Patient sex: M
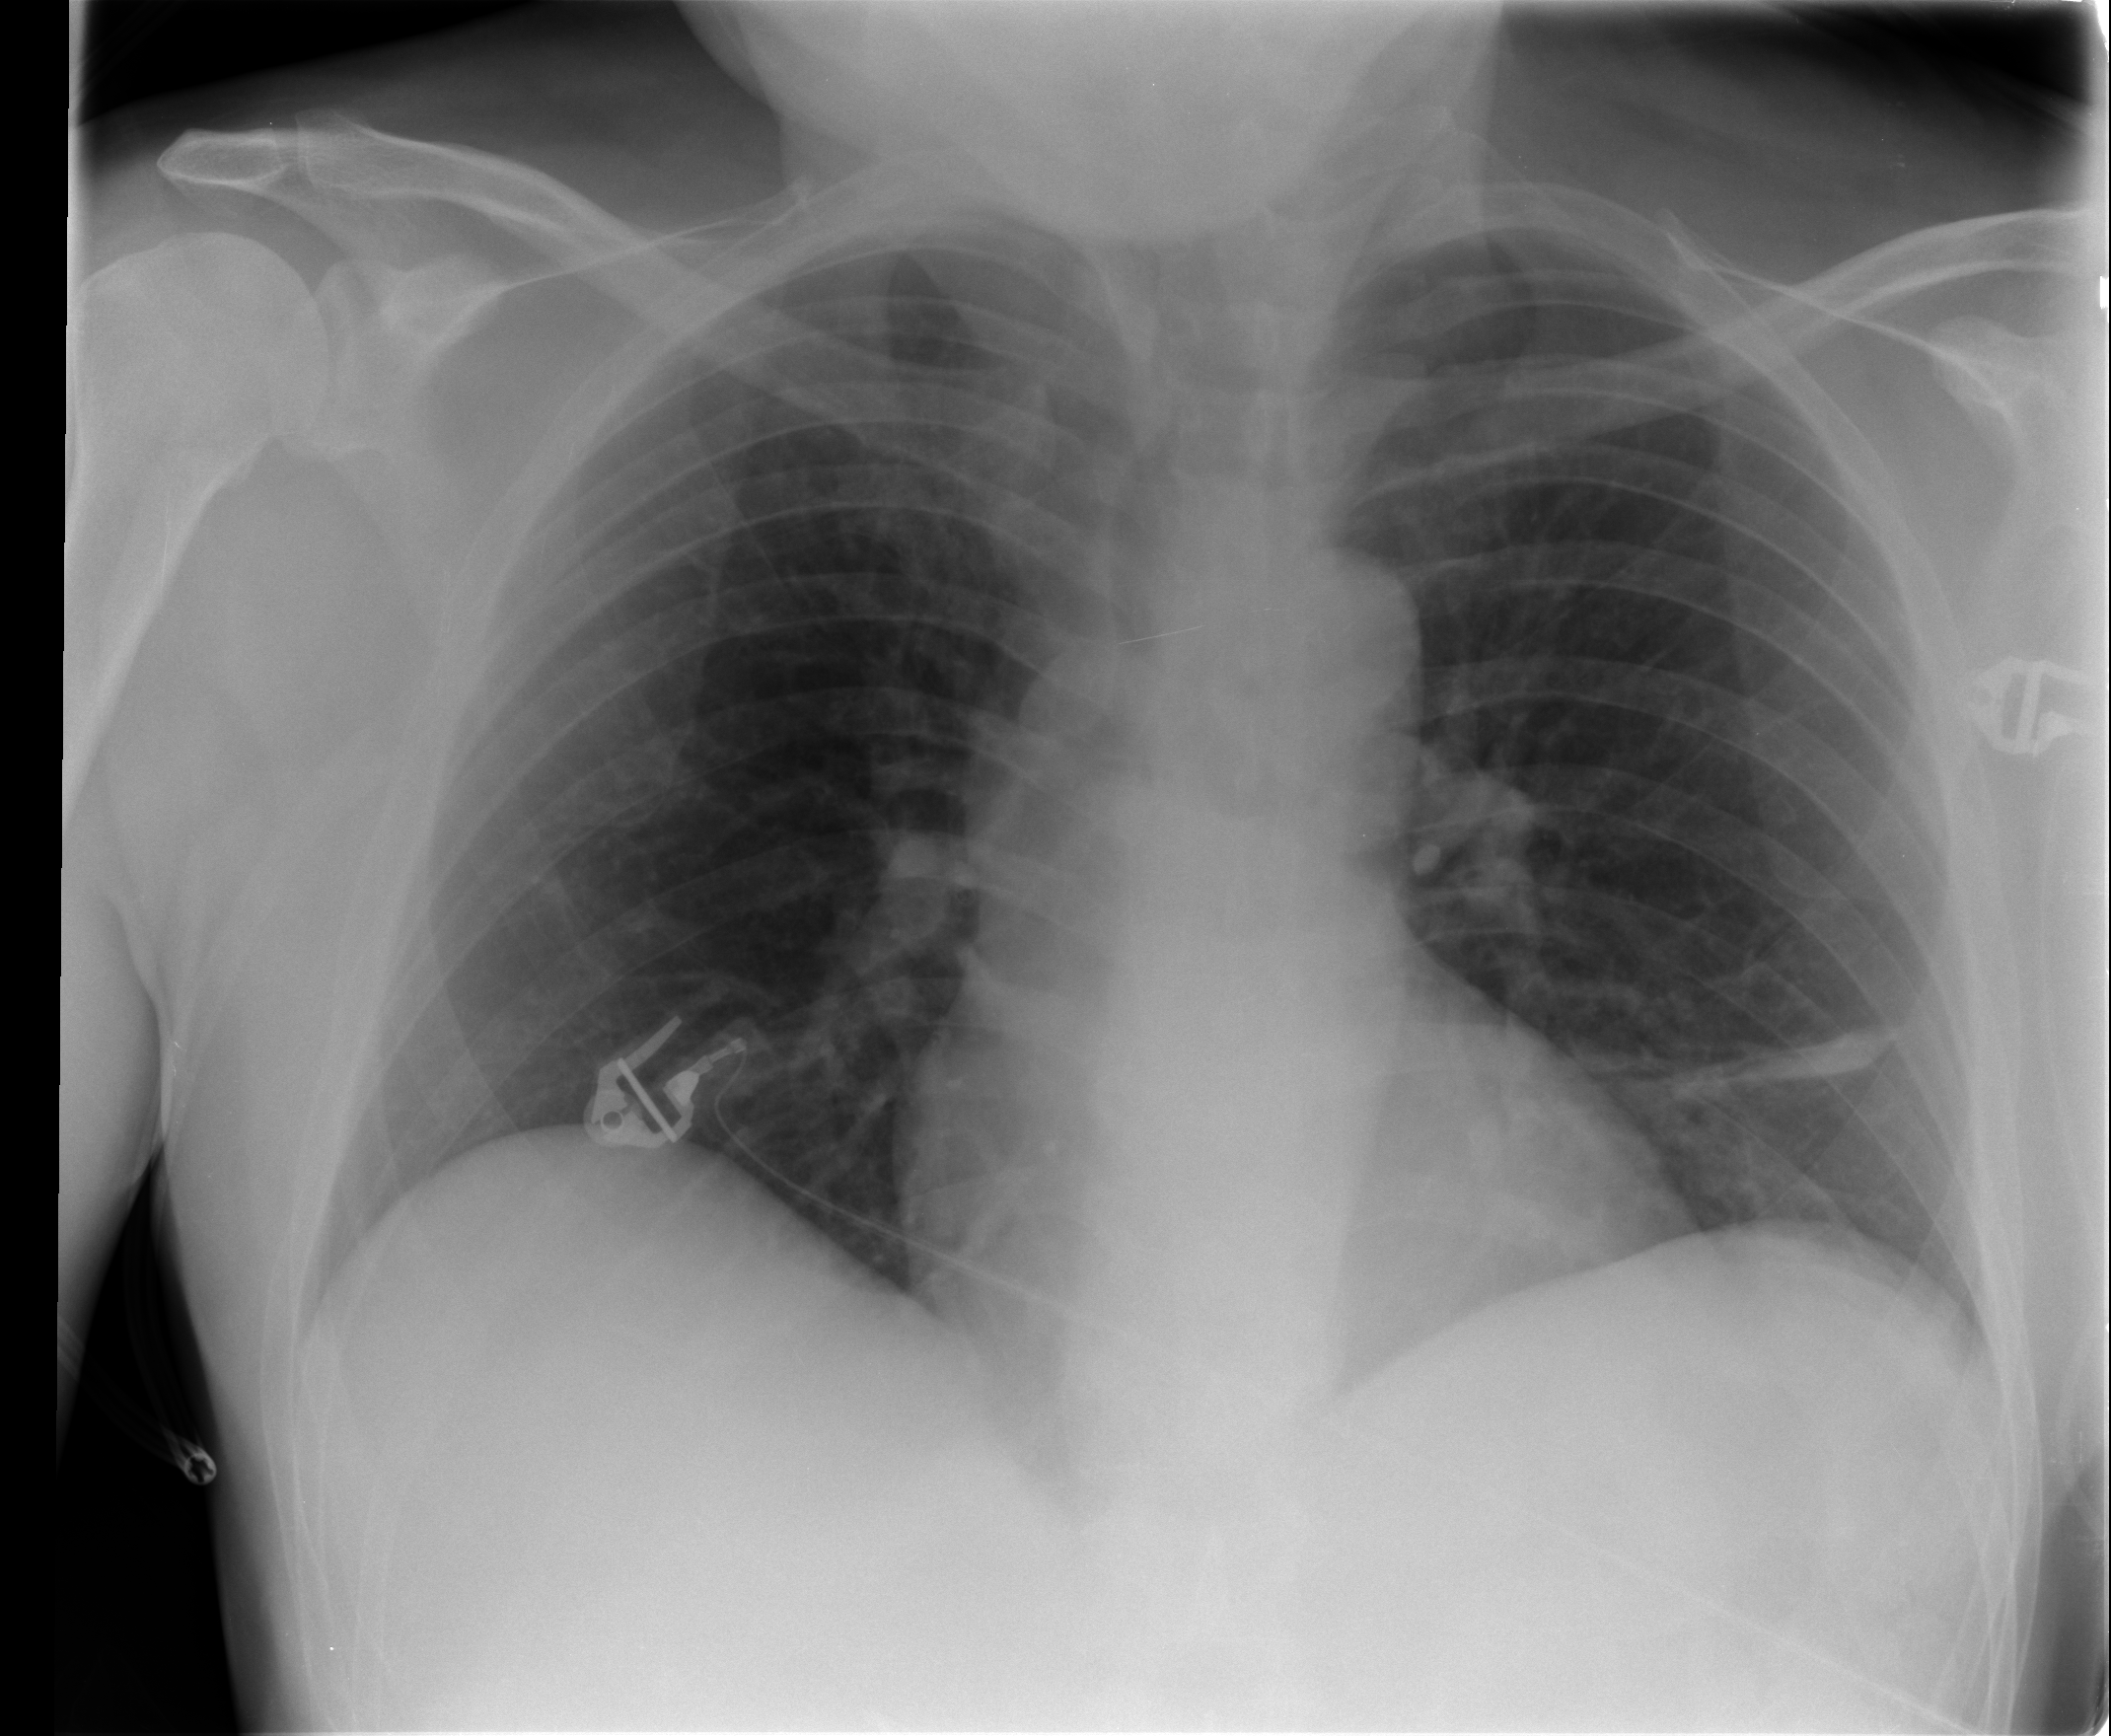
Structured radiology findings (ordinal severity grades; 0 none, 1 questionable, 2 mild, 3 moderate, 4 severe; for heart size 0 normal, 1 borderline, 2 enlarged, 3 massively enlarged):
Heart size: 0
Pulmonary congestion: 0
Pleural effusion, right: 0
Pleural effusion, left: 0
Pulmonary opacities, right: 0
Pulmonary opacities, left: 0
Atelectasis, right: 0
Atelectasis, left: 2